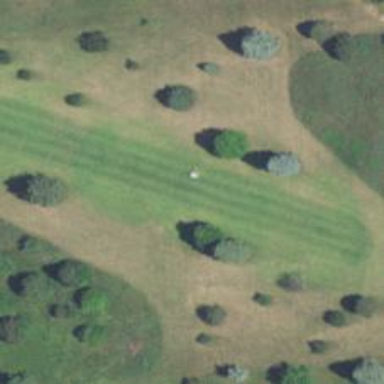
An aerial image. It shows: View of golf hole.